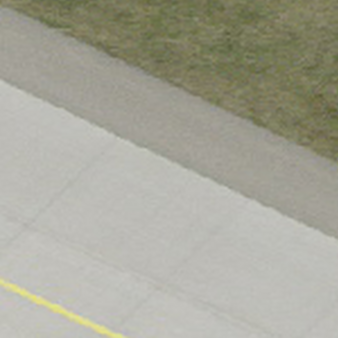
Label: other